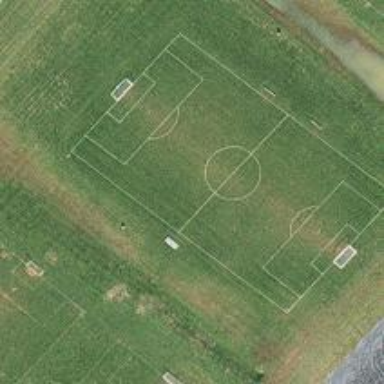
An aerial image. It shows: Soccer pitch for outdoor sports and leisure activities.